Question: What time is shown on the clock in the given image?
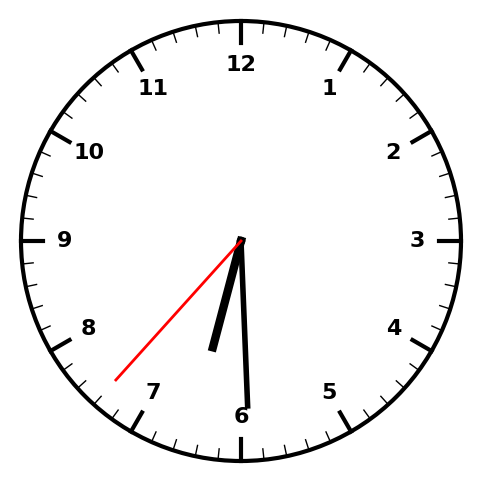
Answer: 06:29:37